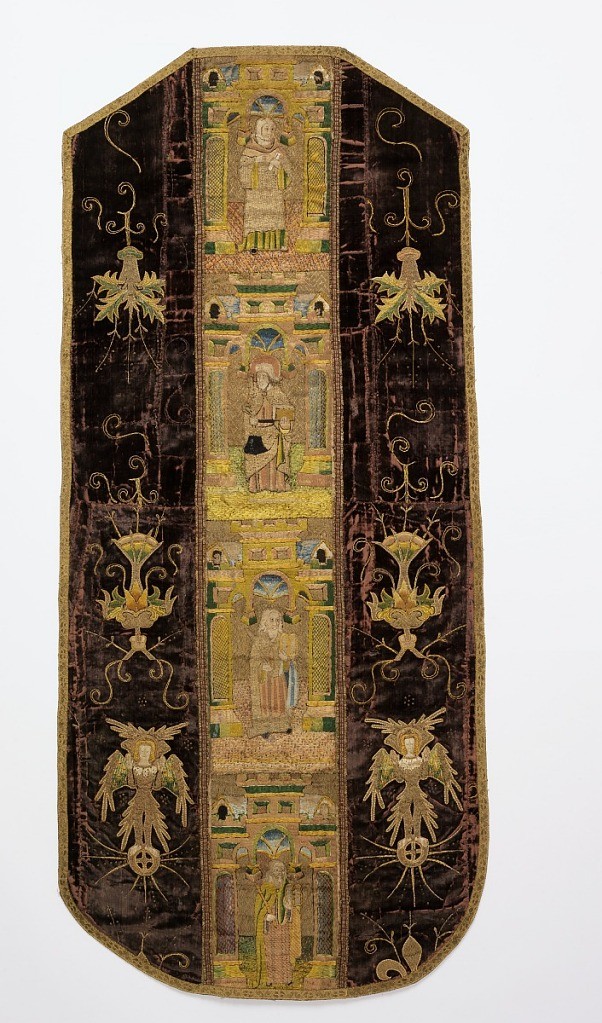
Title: Chasuble back
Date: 15th century
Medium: silk, metallic thread Technique: embroidered and appliquéd on supplementary cut warp pile (velvet) in a plain weave foundation Label: silk cut velvet, appliquéd and embroidered with silk and metallic yarns
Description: Back of a chasuble with an embroidered orphrey band down the center, embroidered motifs at the sides, and bound all around with gold braid. The deep brown velvet side panels are embroidered in gold metallic and polychrome silks with angels on orbs and floral arrangements. The center band is densely embroidered with four saints in different architectural niches.